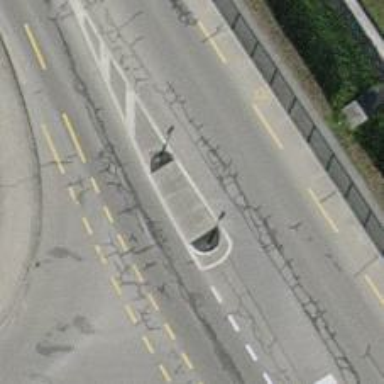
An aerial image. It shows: Traffic calming island.